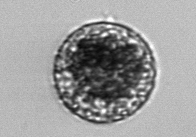
Label: Vicicitus_globosus